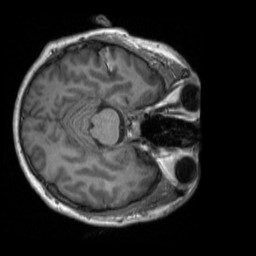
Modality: T1w
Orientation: axial
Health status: ill
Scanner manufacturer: siemens
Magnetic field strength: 3 T
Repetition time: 1.9 s
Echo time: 0.00251 s